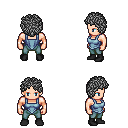
a pixel art fantasy rpg character, male body template, human, light skin, blue vest, teal pants, gray curly afro hairstyle, black shoes, four views (front, back, left, right), 2x2 character sprite sheet, small pixel art, hard edges, no anti-aliasing